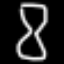
Label: hourglass